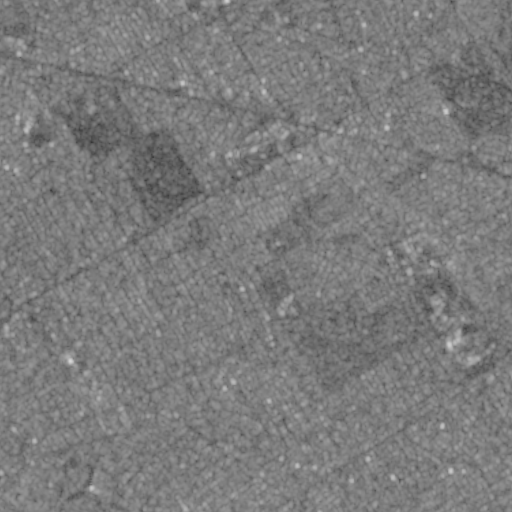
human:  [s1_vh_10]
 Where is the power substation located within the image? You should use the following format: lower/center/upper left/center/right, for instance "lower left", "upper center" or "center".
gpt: The power substation is located in the upper center of the image.
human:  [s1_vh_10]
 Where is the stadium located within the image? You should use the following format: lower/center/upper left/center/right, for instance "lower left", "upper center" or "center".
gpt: The stadium is located in the center right of the image.
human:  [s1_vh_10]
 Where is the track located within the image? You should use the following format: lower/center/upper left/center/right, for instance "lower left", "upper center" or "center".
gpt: The track is located in the center right of the image.
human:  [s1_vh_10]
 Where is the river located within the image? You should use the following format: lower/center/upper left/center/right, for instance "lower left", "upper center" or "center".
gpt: The river is located in the upper right of the image.
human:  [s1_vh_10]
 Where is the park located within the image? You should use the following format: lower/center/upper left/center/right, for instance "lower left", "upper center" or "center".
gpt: There is no park in the image.

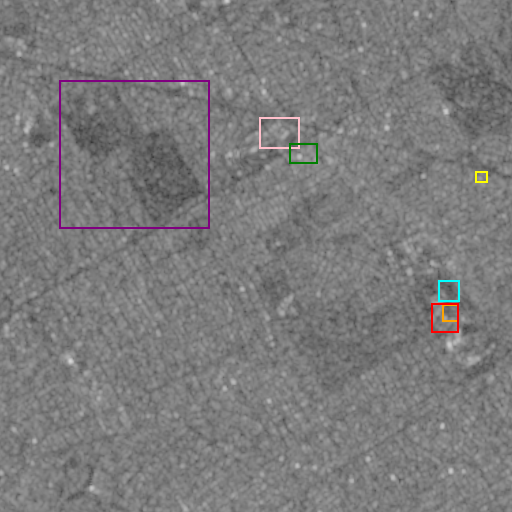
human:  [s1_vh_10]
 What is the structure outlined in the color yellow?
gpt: The structure outlined in yellow is a gas station.
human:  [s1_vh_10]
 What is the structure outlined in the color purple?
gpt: The structure outlined in purple is a park.
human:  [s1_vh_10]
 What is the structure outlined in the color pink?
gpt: The structure outlined in pink is a parking lot.
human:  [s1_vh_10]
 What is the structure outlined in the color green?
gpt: The structure outlined in green is a power substation.
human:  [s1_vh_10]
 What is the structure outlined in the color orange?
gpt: The structure outlined in orange is a stadium.
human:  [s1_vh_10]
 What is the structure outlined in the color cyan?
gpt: The structure outlined in cyan is a track.
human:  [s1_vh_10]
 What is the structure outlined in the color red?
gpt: The structure outlined in red is a building.
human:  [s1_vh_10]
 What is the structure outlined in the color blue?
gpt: There is no blue outline.